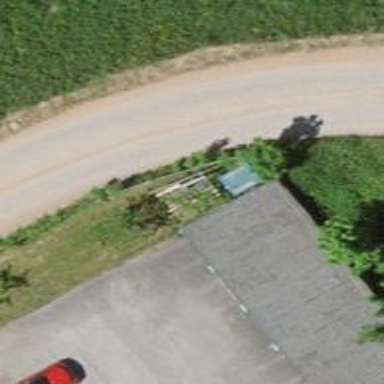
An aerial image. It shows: Garage.